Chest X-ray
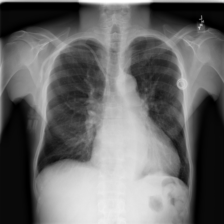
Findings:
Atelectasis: positive
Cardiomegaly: positive
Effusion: negative
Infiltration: negative
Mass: negative
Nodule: negative
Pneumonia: negative
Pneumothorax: negative
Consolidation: negative
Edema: positive
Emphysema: negative
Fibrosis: negative
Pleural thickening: negative
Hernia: negative